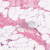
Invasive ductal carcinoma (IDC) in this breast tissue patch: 0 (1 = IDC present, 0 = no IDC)